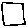
Label: square